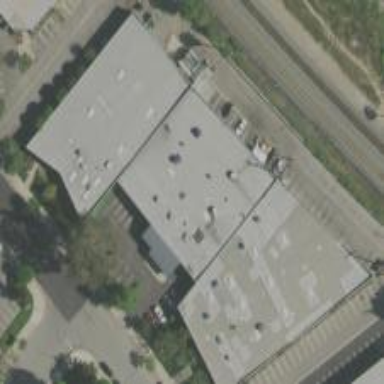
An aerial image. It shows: Warehouse.